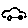
Label: car